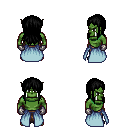
a pixel art fantasy rpg character, male body template, orc, green skin, overskirt, robe skirt, black unkempt hairstyle, metal gloves, ghillies, four views (front, back, left, right), 2x2 character sprite sheet, small pixel art, hard edges, no anti-aliasing